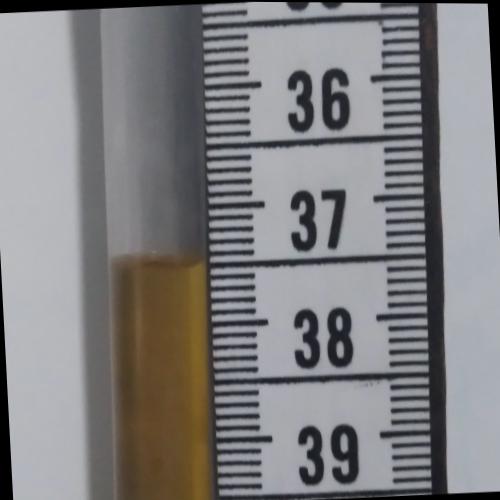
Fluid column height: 37.5 cm